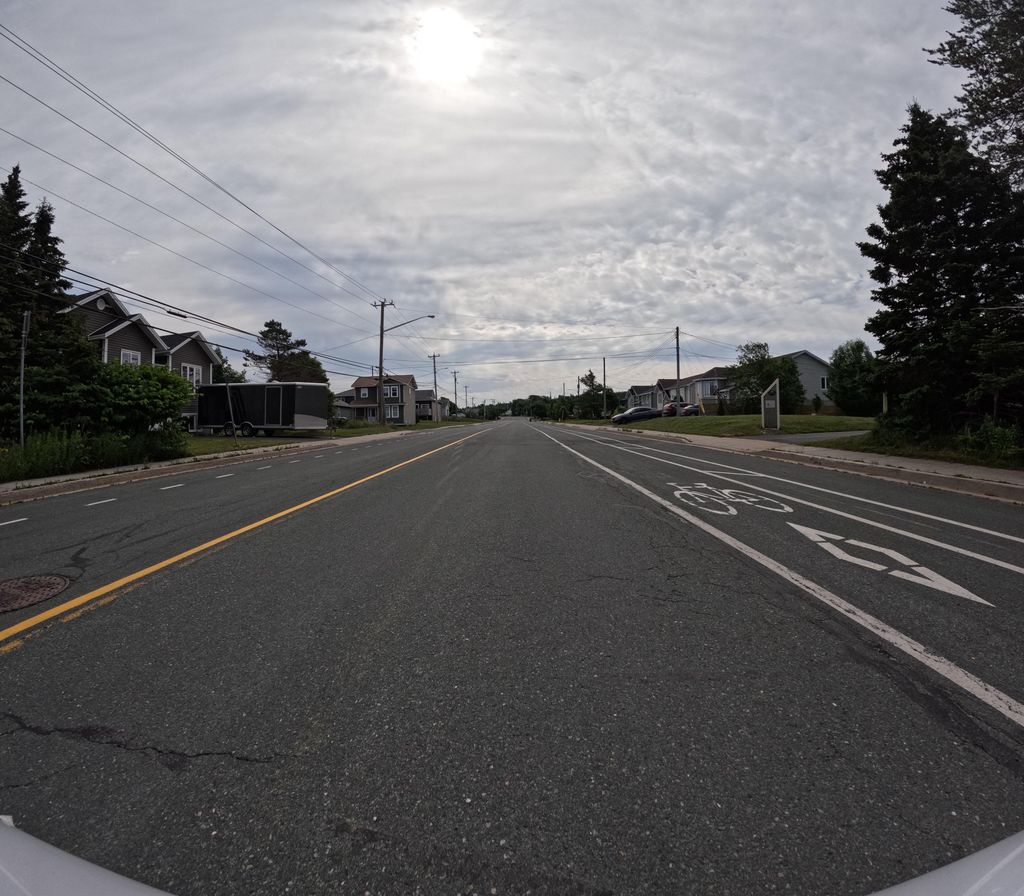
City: st_johns